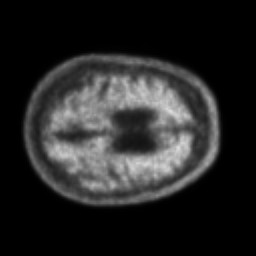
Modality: PET
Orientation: axial
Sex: male
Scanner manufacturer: ge